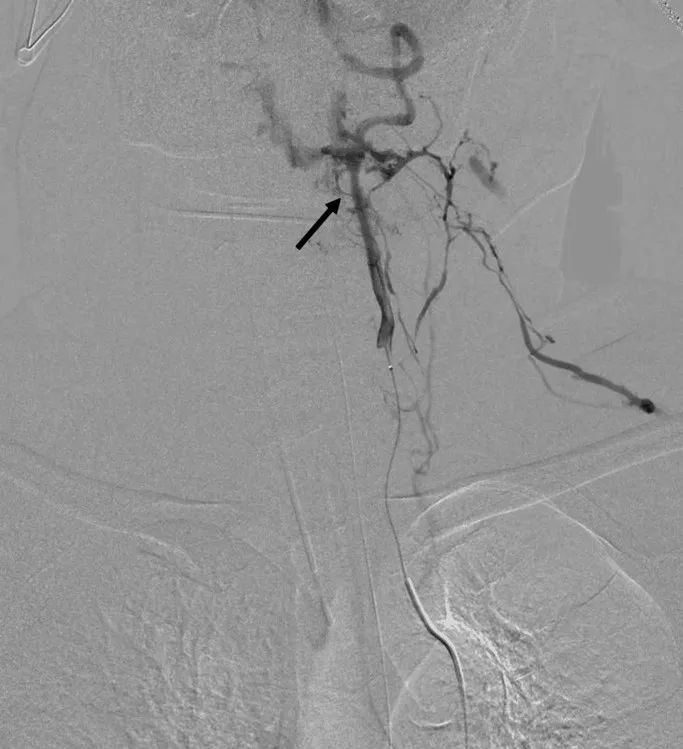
Angiography of the left vertebral artery. Traumatic arteriovenous fistula is present, but no extravascular leakage is evident.
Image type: radiology (x_ray)